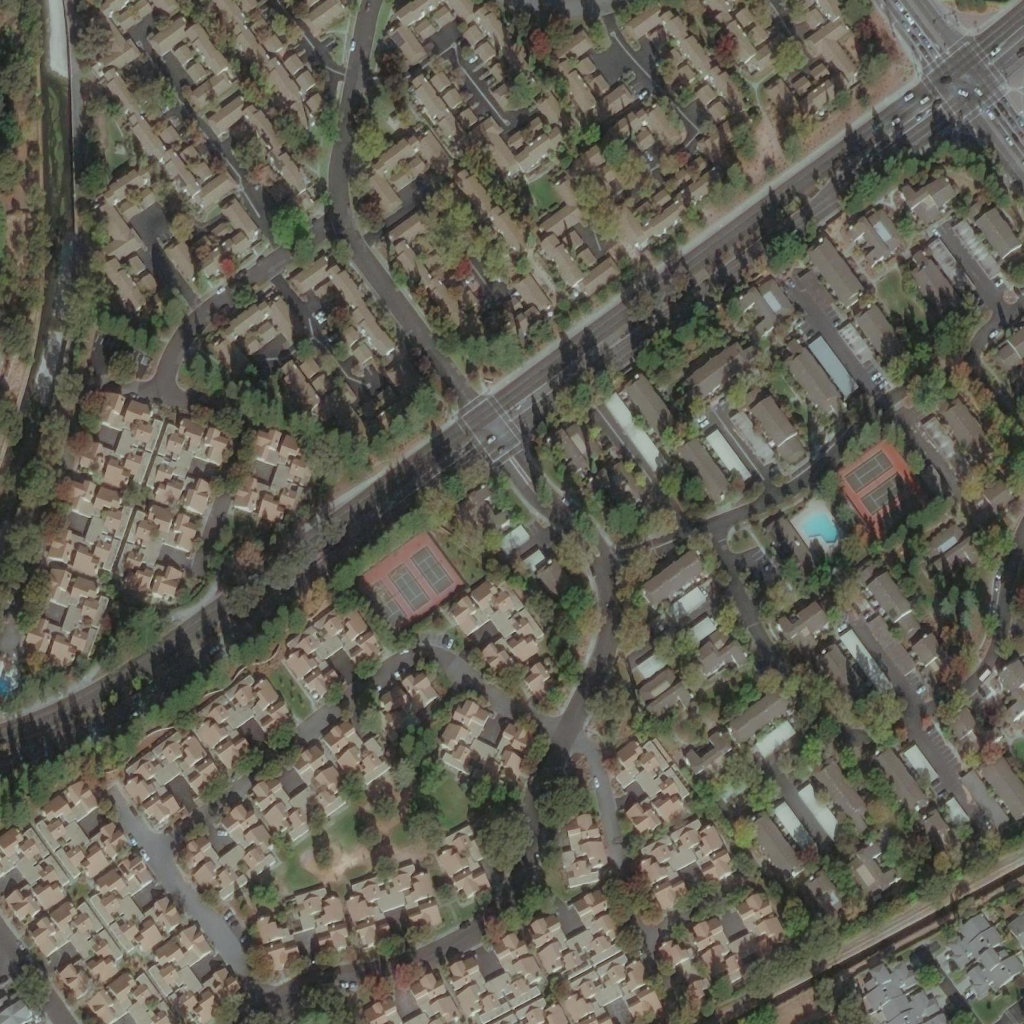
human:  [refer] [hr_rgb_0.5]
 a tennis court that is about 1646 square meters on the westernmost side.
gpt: <box>[[34, 51, 45, 62, 0]]</box>